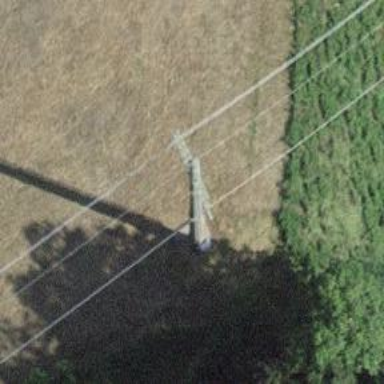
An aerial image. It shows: Power tower.